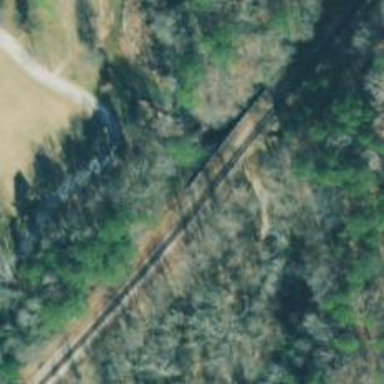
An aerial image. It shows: Abandoned railway spur bridge.